I will show an image sequence of human cooking. I have annotated the images with numbered circles. Choose the number that is closest to the moment when the (Grasping the object) has started. You are a five-time world champion in this game. Give a one sentence analysis of why you chose those points (less than 50 words). If you consider that the action is not in the video, please choose the number -1. Provide your answer at the end in a json file of this format: {"points": []}
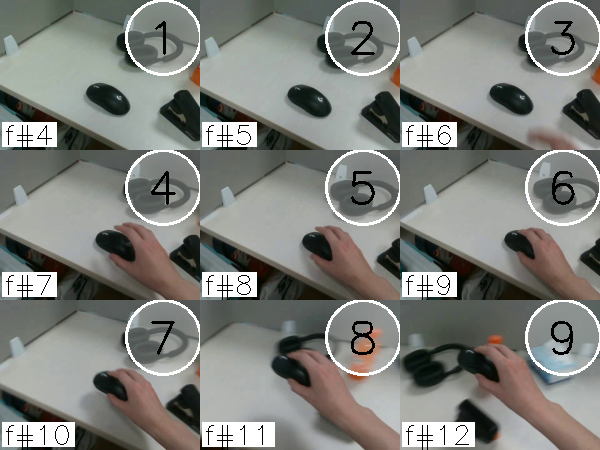
Frame 6 shows the clearest moment of hand-object contact.
{"points": [6]}